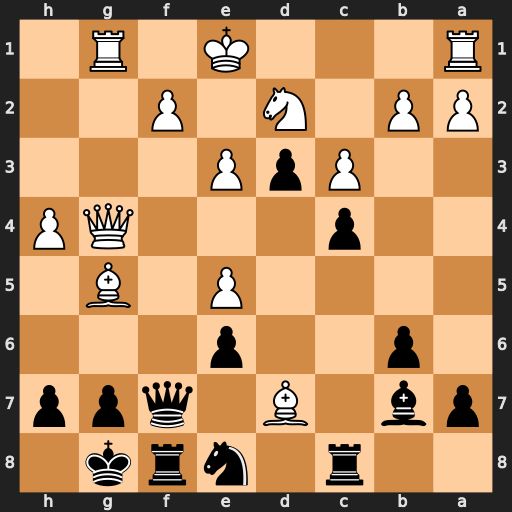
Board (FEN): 2r1nrk1/pb1B1qpp/1p2p3/4P1B1/2p3QP/2PpP3/PP1N1P2/R3K1R1
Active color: b
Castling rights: Q
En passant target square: -
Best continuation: Qxf2+ Kd1 Bf3+ Kc1 Bxg4